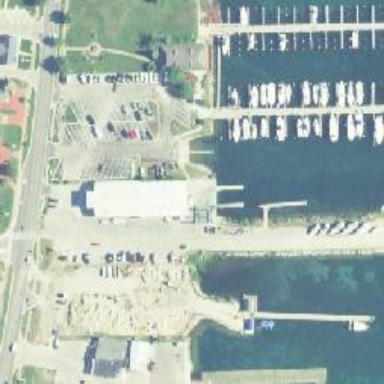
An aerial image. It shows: Pier used as boat lift along the waterway.